Aerial crown-view tile of a tropical tree (Barro Colorado Island, Panama), acquired 20250818:
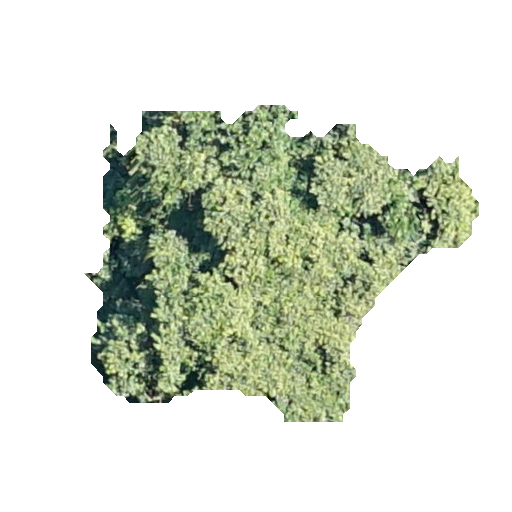
Species: Luehea seemannii
GBIF accepted scientific name: Luehea seemannii
Crown area: 119.701 m²